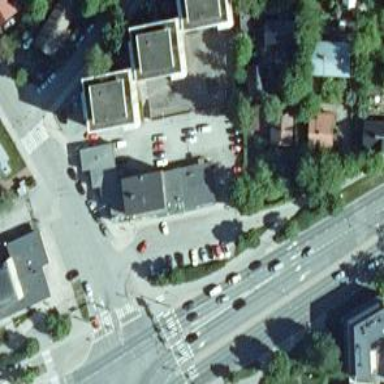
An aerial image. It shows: Pharmacy providing healthcare services.